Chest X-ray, AP view. Patient: 51 years old, sex M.
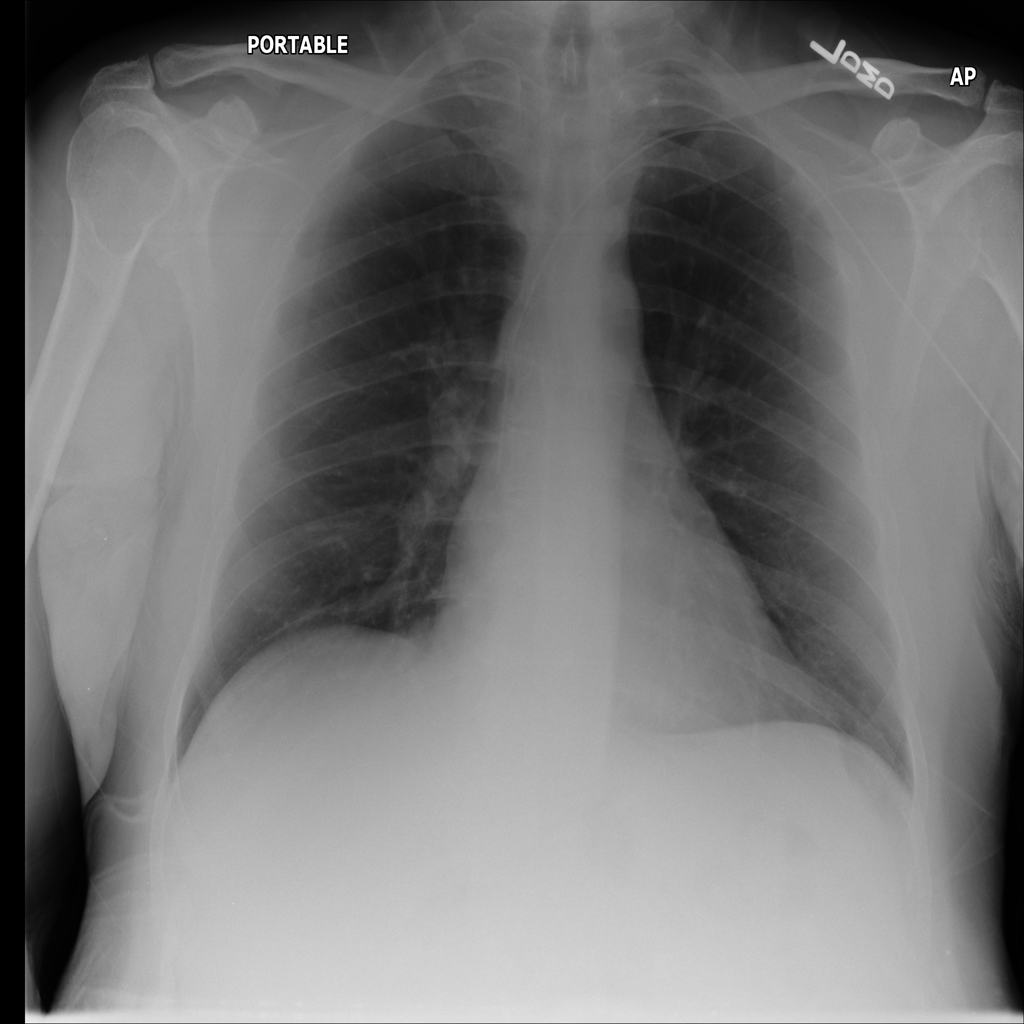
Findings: No Finding